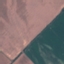
Land use / land cover class: AnnualCrop